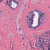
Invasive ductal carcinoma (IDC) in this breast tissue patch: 0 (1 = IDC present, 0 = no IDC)